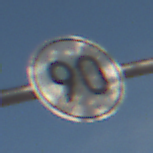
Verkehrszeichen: EndeGeschwindigkeit90
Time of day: MorningAfternoon
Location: Outdoor (Nature)
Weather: PartlyCloudy
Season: NotSpecified
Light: Natural